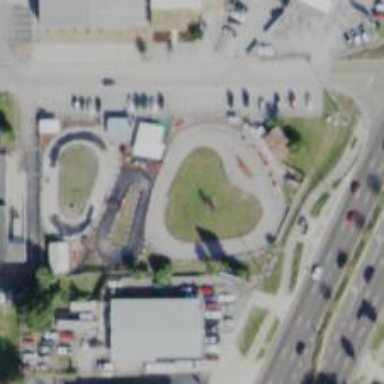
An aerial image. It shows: Raceway for motor sports.